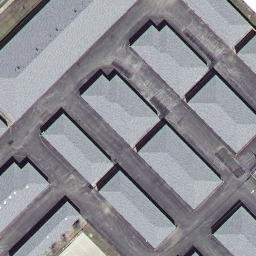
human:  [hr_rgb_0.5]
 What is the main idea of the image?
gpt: buildings